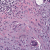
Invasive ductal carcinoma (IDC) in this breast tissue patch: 1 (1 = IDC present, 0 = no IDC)